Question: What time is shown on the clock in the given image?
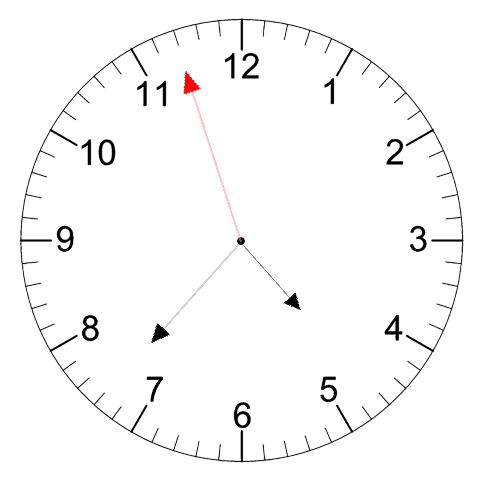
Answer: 04:36:57